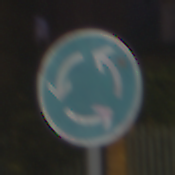
Verkehrszeichen: Kreisverkehr
Umgebung: Outdoor, Urban
Tageszeit: Night
Wetter: Clear
Licht: Artificial
Jahreszeit: NotSpecified
Kontrast: HighContrast